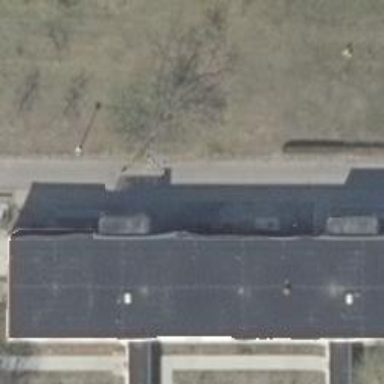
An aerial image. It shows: Kindergarten building.